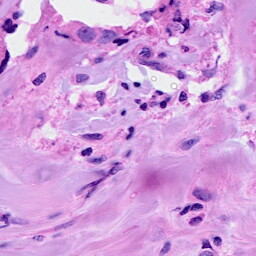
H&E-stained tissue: Breast